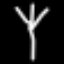
Label: fork